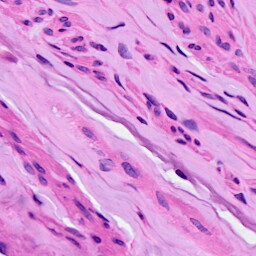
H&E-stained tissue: Ovarian